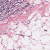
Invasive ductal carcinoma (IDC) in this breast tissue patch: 0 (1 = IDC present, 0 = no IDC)